Question: I've got a massive list of nodes I'd like to display in a grid Layout.
At some point, more than 2500 items, less than 3500 items these boxes seem to collapse.

I can't figure out what the problem is.
Is it the massive amount of divs? As my CSS works definitely fine for less than 2500 items.
That's the CSS, used for those boxes:
'''
.products-group div.products-box{
display: grid;
grid-template-columns: 30% 30% 30%;
column-gap: 5%;
row-gap: 2em;
grid-auto-rows: auto;
}
.product{
display: block;
align-self: start;
}
'''
That's my HTML:
'''
<div class="products-group" data-group="{{group}}">
<div class="controlls">
<button class="drop">&#10507;</button>
<h2>{{group}} ({{count}})</h2>
</div>
<div class="products-box">
<div class="product hidden" data-sku="{{sku}}">
<p>{{report}}</p>
<button value="{{screenshot}}" onclick="show_picture(this)">Beweisbild</button>
</div>
...
</div>
</div>
'''
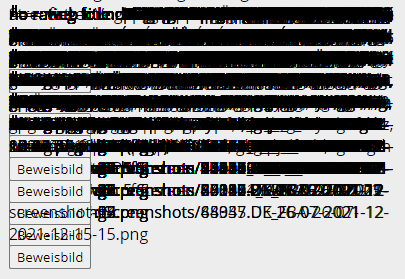
Answer: It looks like one of HTML, CSS or CSS-Grid is not able to display more then 3k child nodes.
The only way I saw, is to build a few more "products-box" divs and to display just 100 child divs in them.
'''
<div class="products-group" data-group="{{group}}">
<div class="controlls">
<button class="drop">&#10507;</button>
<h2>{{group}} ({{count}})</h2>
</div>
<div class="products-box">
<div class="product hidden" data-sku="{{sku}}">
<p>{{report}}</p>
<button value="{{screenshot}}" onclick="show_picture(this)">Beweisbild</button>
</div>
<!--99 more-->
</div>
</div>
'''